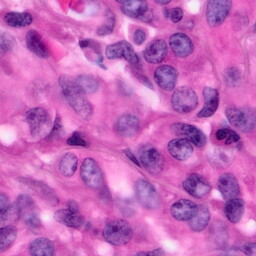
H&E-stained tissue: Pancreatic